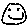
Label: smiley face